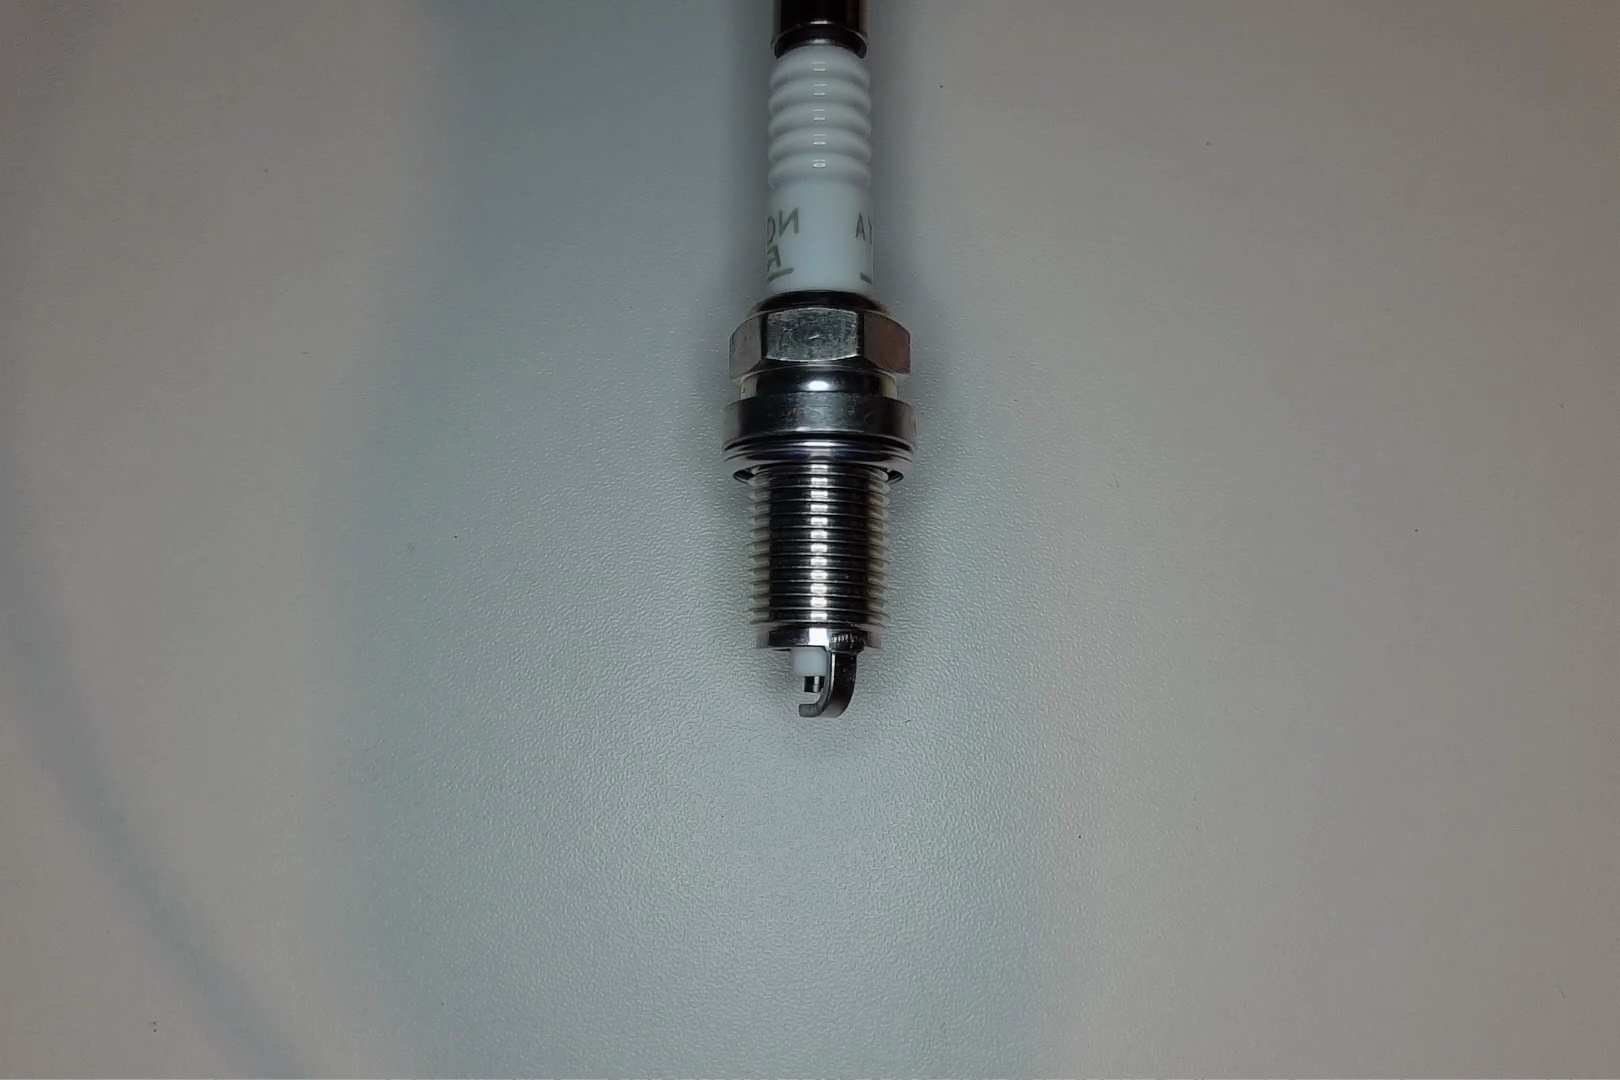
Label: normal